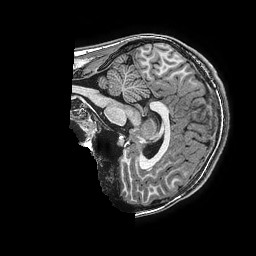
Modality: T1w
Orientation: sagittal
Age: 16
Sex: female
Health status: ill
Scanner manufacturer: ge
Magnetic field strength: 3 T
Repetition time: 0.0077 s
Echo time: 0.003436 s